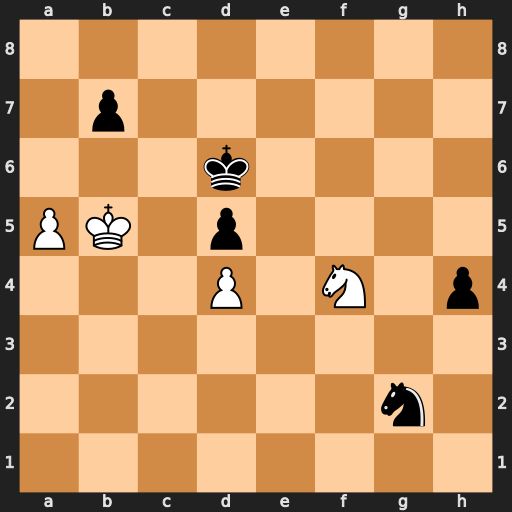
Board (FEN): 8/1p6/3k4/PK1p4/3P1N1p/8/6n1/8
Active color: w
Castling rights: -
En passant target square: -
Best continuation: Nxg2 h3 Ne3 h2 Nf5+ Kd7 Ng3